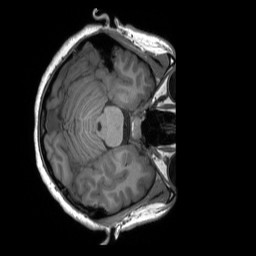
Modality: T1w
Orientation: axial
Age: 28
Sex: female
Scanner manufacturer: siemens
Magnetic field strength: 3 T
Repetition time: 2.3 s
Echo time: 0.00232 s